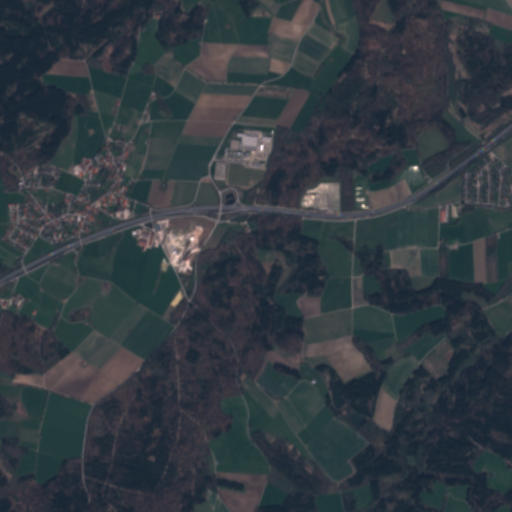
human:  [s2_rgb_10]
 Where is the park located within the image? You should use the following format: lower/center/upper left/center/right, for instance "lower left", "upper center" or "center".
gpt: The park is located in the center left of the image.
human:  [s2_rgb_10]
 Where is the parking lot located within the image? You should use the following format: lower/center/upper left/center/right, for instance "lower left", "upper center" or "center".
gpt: The parking lot is located in the upper center of the image.
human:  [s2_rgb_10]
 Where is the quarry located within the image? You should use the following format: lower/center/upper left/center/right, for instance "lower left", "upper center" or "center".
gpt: The quarry is located in the center left of the image.
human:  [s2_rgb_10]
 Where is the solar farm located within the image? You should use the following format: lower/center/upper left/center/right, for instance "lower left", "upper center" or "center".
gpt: The solar farm is located in the center right of the image.
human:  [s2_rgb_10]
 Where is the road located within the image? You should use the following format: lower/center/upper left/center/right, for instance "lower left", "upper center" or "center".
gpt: There is no road in the image.